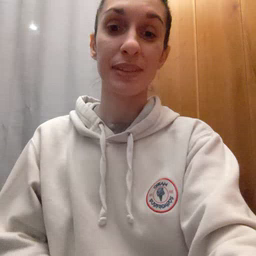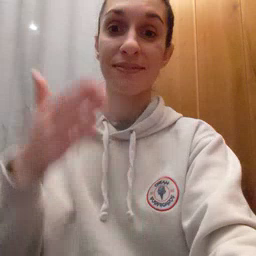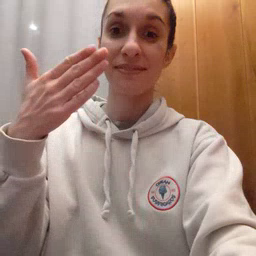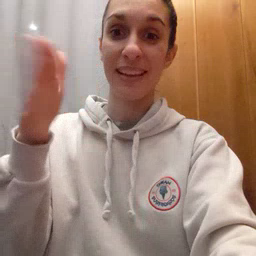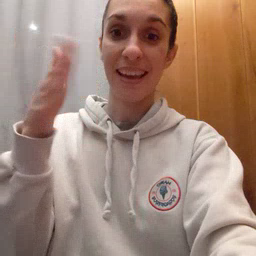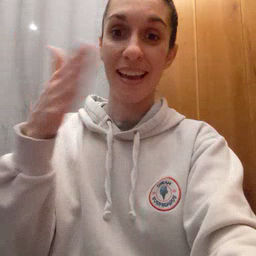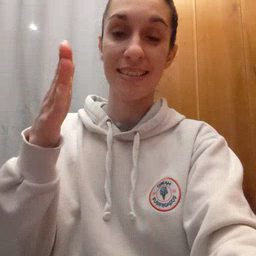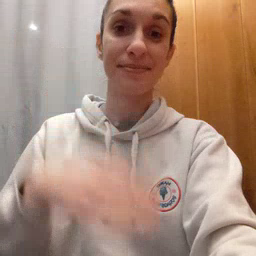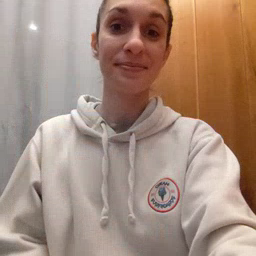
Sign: flag